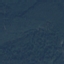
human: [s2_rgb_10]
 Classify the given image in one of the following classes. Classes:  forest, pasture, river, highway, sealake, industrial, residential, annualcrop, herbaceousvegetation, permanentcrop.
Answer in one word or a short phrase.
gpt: Forest